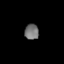
Tissue: lung
Cell type: Epithelial cells
Senescence score: 0.5534
Nuclear area (px): 218
Mean DAPI intensity: 113.289